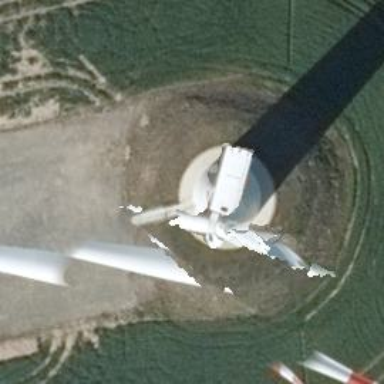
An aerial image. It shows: Wind generator with horizontal axis. The generator is wind turbine.